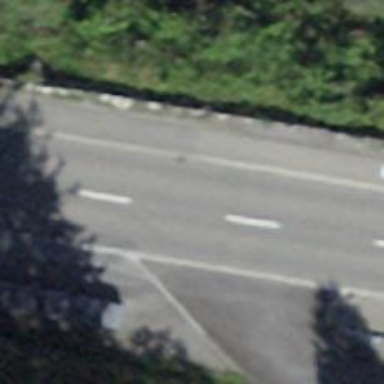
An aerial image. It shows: Secondary road with asphalt surface.